Field crop: maize
Growth stage: 2
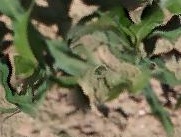
Species: maize